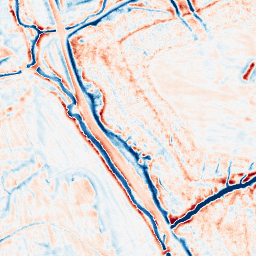
Category: edge_preserving
Decomposition family: bilateral
Decomposition parameters: d: 15
sigma_color: 25
sigma_space: 75
Upsampling method: lanczos
Upsampling parameters: scale: 8
Upsampling scale: 8